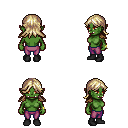
a pixel art fantasy rpg character, female body template, orc, green skin, leather shoulder armor, magenta pants, white blonde loose hair, bracelets, black shoes, four views (front, back, left, right), 2x2 character sprite sheet, small pixel art, hard edges, no anti-aliasing